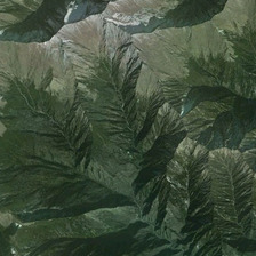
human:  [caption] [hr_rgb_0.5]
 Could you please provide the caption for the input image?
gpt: There's snow on top of the mountain in the shadow of the mountain.

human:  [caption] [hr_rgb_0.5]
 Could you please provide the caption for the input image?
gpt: There is snow on the top of the hill in the shade.

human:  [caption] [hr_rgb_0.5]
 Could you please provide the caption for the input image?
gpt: There is snow on the shady hillside.

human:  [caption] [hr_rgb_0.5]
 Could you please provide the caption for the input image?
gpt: Snow falls on the top of the mountain.

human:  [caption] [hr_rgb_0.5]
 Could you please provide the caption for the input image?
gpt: There's snow on Mountain Peak in the Shadow of the Mountain.